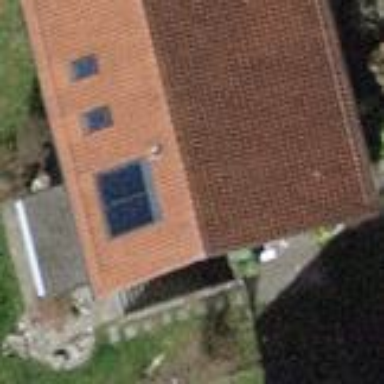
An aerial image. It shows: Detached building with gabled roof.